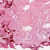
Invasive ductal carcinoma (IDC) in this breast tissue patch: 0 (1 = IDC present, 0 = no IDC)